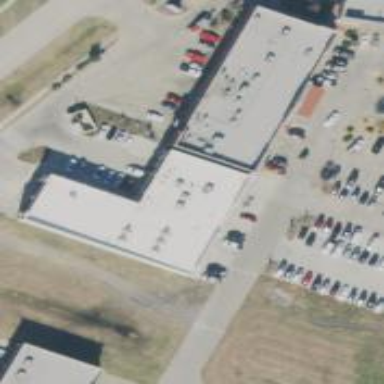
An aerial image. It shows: Retail building.